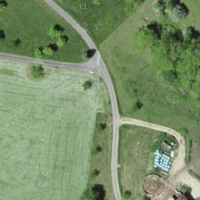
EUNIS habitat code: 24
Species observed at this site:
Milvus milvus